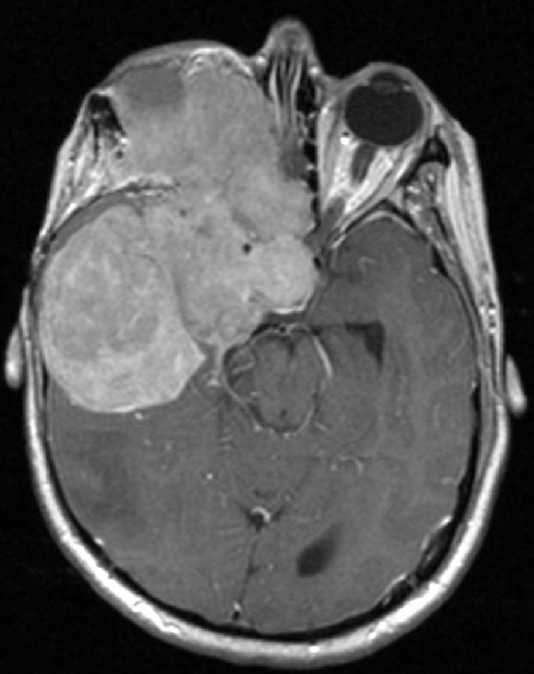
Label: meningioma